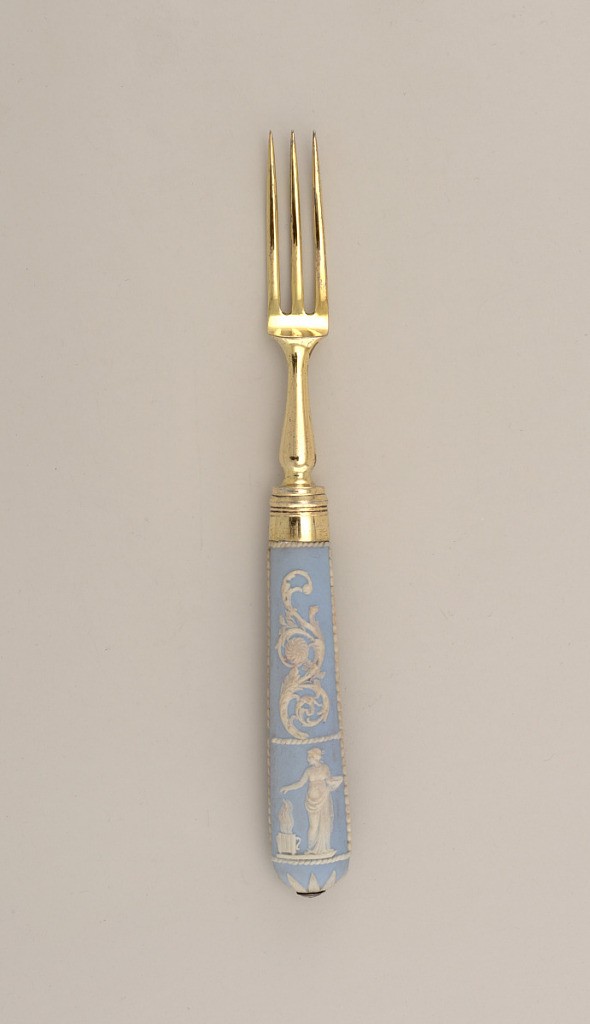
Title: Three-Tined Fork with Jasperware Handle
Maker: Wedgwood, English, established 1759
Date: ca. 1775–1800
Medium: jasperware, gold plated, silver
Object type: fork
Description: Silver gilt fork has three curved tines, baluster-shaped neck, oval in section. Banded ferrule. Tapering jasper handle, oval in section, light blue ground with raised design in white. S-shaped scrollwork, acanthus leaves and flowers on both sides. On front a woman in greek costume holding a disk in one hand, the other hand above the fire in the burner next to her. Beaded cresting along the sides of the handle, floral decoration at the top of the handle, a metal cap in the centre.